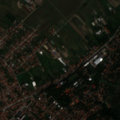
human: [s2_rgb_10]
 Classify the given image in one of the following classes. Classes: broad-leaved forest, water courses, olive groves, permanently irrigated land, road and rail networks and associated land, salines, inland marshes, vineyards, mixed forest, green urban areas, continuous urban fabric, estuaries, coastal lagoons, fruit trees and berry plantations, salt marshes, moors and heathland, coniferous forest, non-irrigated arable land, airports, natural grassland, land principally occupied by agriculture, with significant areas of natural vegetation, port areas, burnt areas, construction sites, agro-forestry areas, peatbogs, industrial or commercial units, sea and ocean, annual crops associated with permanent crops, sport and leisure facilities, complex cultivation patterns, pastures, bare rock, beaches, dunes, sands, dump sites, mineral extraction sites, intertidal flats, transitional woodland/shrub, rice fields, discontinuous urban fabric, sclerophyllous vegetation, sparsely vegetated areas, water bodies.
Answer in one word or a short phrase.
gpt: discontinuous urban fabric, industrial or commercial units, pastures, complex cultivation patterns, broad-leaved forest